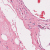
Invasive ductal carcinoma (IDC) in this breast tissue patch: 0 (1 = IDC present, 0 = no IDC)